Question: Count the number of objects in the diagram.
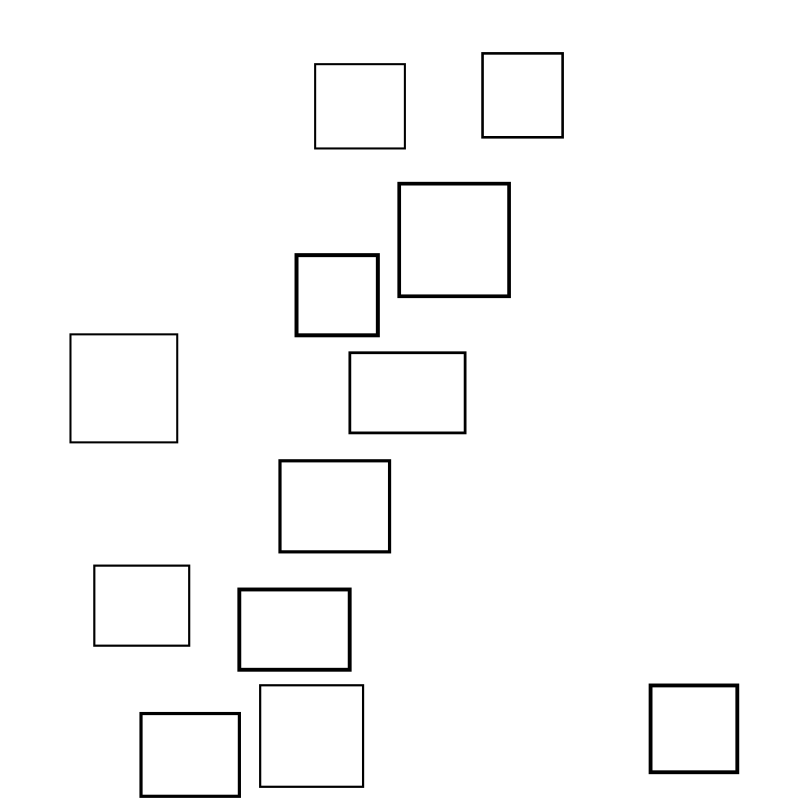
Answer: 12